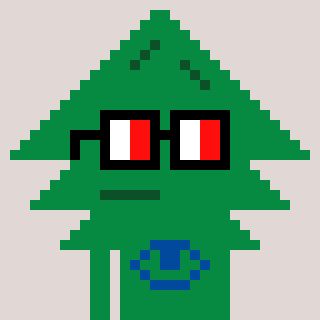
a pixel art character with square glasses with black frames and red eyes, a fir-shaped head and a green-colored body on a warm background